Question: when I set the radio group to be horizontal, it only has space for 2 radio buttons, and when I set it to vertical I have space for as many as I want but only one per line. What I want to have is 2 radio buttons per line and 5 lines of them, all inside of the same radio group, how can I do this?
This is how I wanted it to be like:

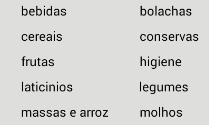
Answer: This solution is a bit strange but it will work.
For view you will use:
'''
<?xml version="1.0" encoding="utf-8"?>
<LinearLayout xmlns:android="http://schemas.android.com/apk/res/android"
android:layout_width="match_parent"
android:layout_height="match_parent"
android:orientation="vertical"
android:padding="16dp">
<LinearLayout
android:layout_width="match_parent"
android:layout_height="wrap_content"
android:orientation="horizontal"
android:padding="16dp"
android:weightSum="2">
<RadioGroup
android:id="@+id/Radio1"
android:layout_width="0dp"
android:layout_height="wrap_content"
android:layout_weight="1">
<RadioButton
android:layout_width="match_parent"
android:layout_height="wrap_content"
android:text="RADIO 1" />
<RadioButton
android:layout_width="match_parent"
android:layout_height="wrap_content"
android:text="RADIO 2" />
<RadioButton
android:layout_width="match_parent"
android:layout_height="wrap_content"
android:text="RADIO 3" />
<RadioButton
android:layout_width="match_parent"
android:layout_height="wrap_content"
android:text="RADIO 4" />
<RadioButton
android:layout_width="match_parent"
android:layout_height="wrap_content"
android:text="RADIO 5" />
</RadioGroup>
<RadioGroup
android:id="@+id/Radio2"
android:layout_width="0dp"
android:layout_height="wrap_content"
android:layout_weight="1">
<RadioButton
android:layout_width="match_parent"
android:layout_height="wrap_content"
android:text="RADIO 6" />
<RadioButton
android:layout_width="match_parent"
android:layout_height="wrap_content"
android:text="RADIO 7" />
<RadioButton
android:layout_width="match_parent"
android:layout_height="wrap_content"
android:text="RADIO 8" />
<RadioButton
android:layout_width="match_parent"
android:layout_height="wrap_content"
android:text="RADIO 9" />
<RadioButton
android:layout_width="match_parent"
android:layout_height="wrap_content"
android:text="RADIO 10" />
</RadioGroup>
</LinearLayout>
<Button
android:id="@+id/MyButton"
android:layout_width="match_parent"
android:layout_height="wrap_content"
android:text="CHECK"
/>
</LinearLayout>
'''
And activity like this:
'''
public class MainActivity : Activity
{
private RadioGroup _rg1;
private RadioGroup _rg2;
private Button _btn;
protected override void OnCreate(Bundle bundle)
{
base.OnCreate(bundle);
// Set our view from the "main" layout resource
SetContentView(Resource.Layout.Main);
_rg1 = FindViewById<RadioGroup>(Resource.Id.Radio1);
_rg2 = FindViewById<RadioGroup>(Resource.Id.Radio2);
_rg1.ClearCheck();
_rg2.ClearCheck();
_rg1.CheckedChange += OnRg1Change;
_rg2.CheckedChange += OnRg2Change;
_btn = FindViewById<Button>(Resource.Id.MyButton);
_btn.Click += (sender, args) =>
{
var check1 = _rg1.CheckedRadioButtonId;
var check2 = _rg2.CheckedRadioButtonId;
var realCheck = check1 == -1
? check2
: check1;
Toast.MakeText(this, realCheck.ToString(), ToastLength.Long).Show();
};
}
private void OnRg2Change(object sender, RadioGroup.CheckedChangeEventArgs e)
{
if (e.CheckedId == -1) return;
_rg1.CheckedChange -= OnRg1Change;
_rg1.ClearCheck();
_rg1.CheckedChange += OnRg1Change;
}
private void OnRg1Change(object sender, RadioGroup.CheckedChangeEventArgs e)
{
if (e.CheckedId == -1) return;
_rg2.CheckedChange -= OnRg2Change;
_rg2.ClearCheck();
_rg2.CheckedChange += OnRg2Change;
}
}
'''